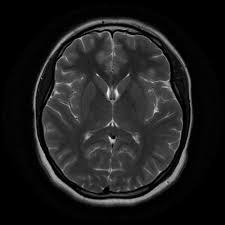
Label: notumor